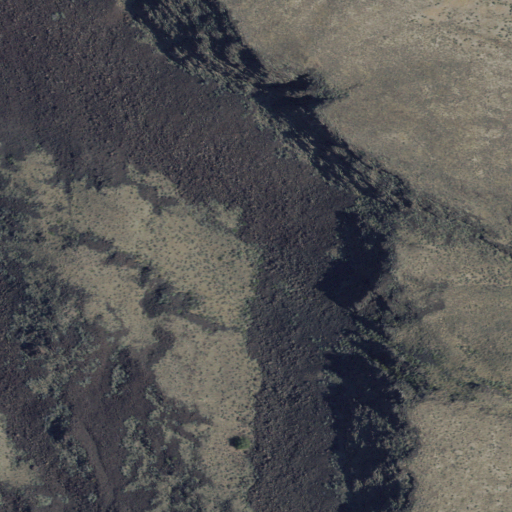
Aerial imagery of slope(s) in Oregon named Pedro Trails containing shrub and evergreen forest